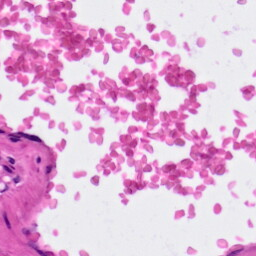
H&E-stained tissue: Lung